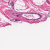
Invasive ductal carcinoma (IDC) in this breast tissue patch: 0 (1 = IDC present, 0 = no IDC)